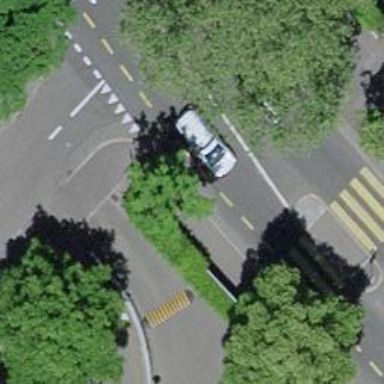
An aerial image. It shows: Avenue lined with trees.